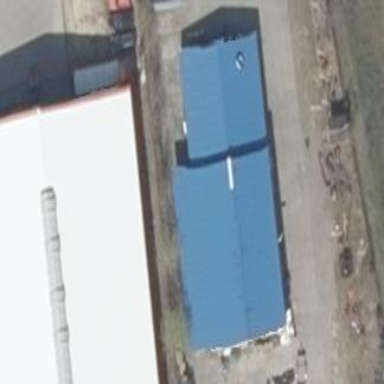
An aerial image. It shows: Commercial building with gabled roof.